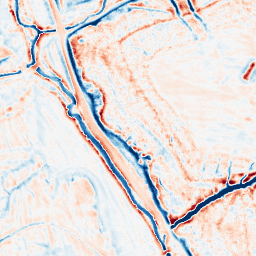
Category: edge_preserving
Decomposition family: bilateral
Decomposition parameters: d: 15
sigma_color: 150
sigma_space: 25
Upsampling method: quintic
Upsampling parameters: scale: 2
Upsampling scale: 2